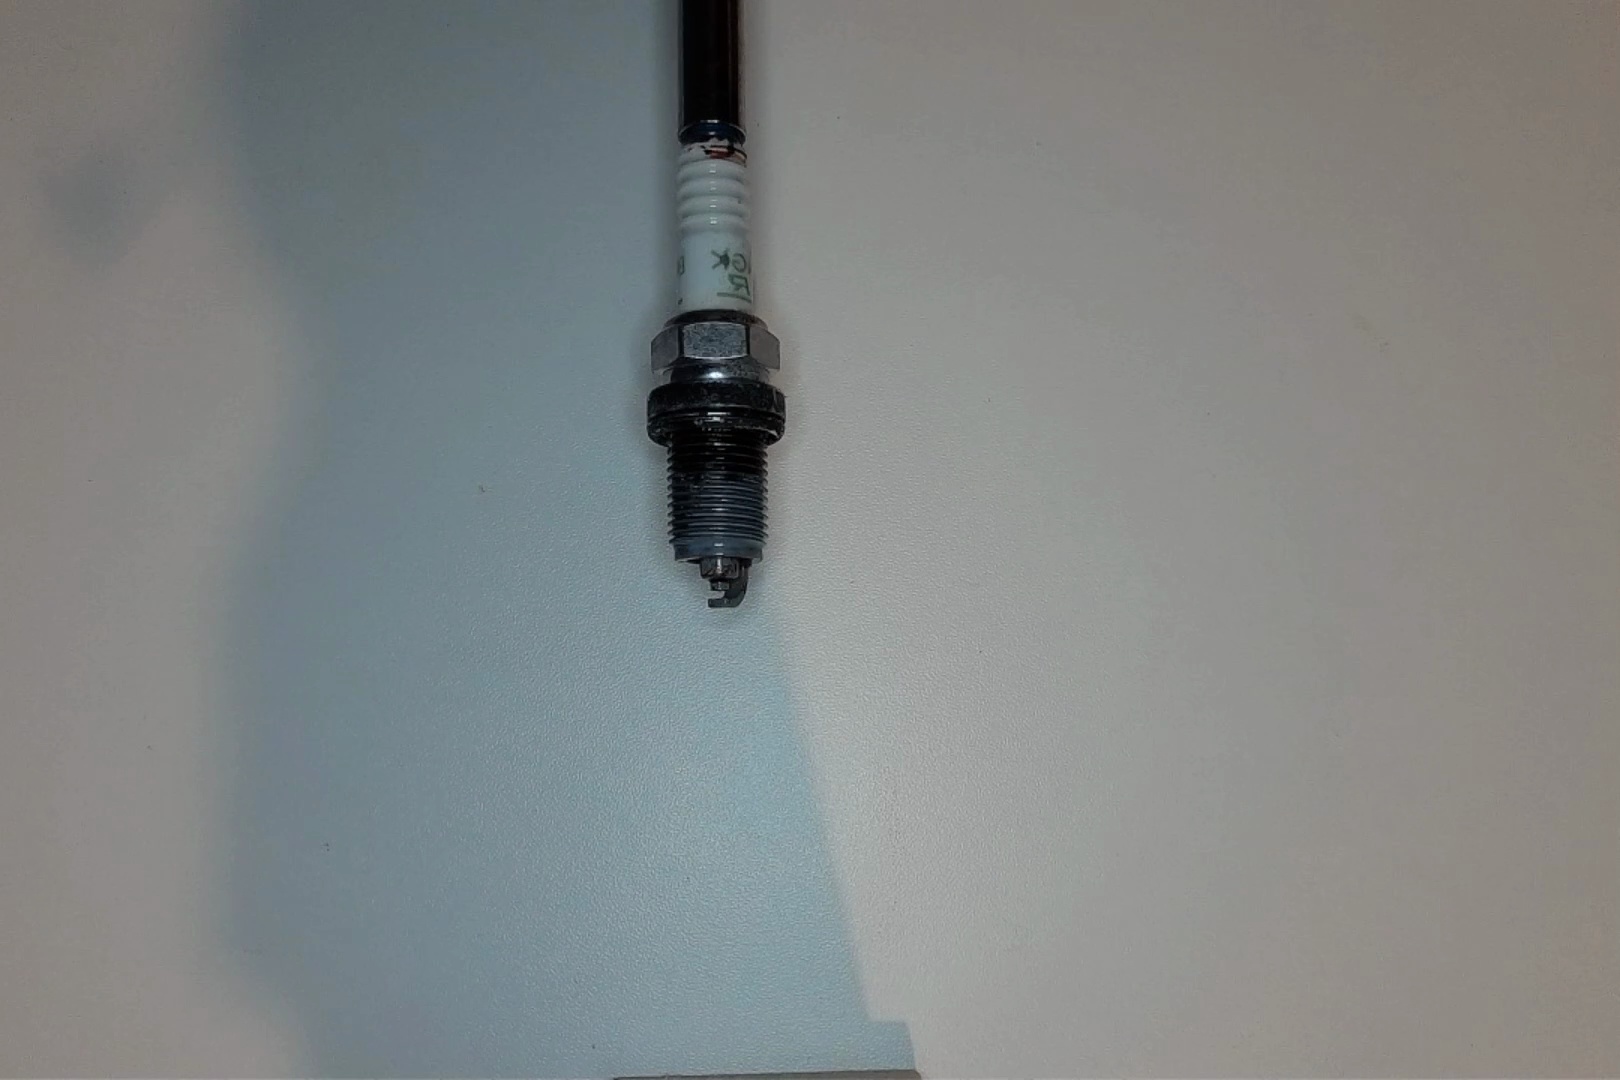
Label: anomaly